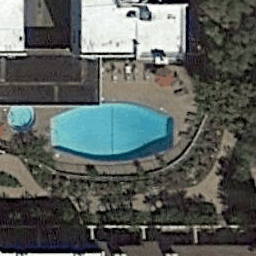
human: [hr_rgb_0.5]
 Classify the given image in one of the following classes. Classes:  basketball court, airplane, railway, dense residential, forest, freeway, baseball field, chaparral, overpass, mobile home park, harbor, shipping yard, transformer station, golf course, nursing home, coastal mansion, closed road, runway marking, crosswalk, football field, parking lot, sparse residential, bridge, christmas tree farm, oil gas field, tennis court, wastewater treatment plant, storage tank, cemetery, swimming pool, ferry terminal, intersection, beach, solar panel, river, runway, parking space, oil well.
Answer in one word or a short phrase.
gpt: swimming pool